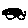
Label: cloud